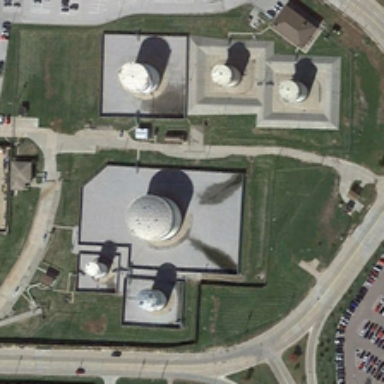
Several storage tanks are surrounded by several parking lots .